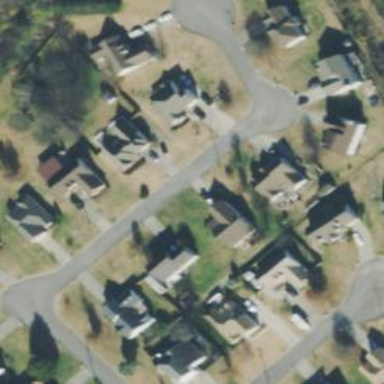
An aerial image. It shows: Driveway.